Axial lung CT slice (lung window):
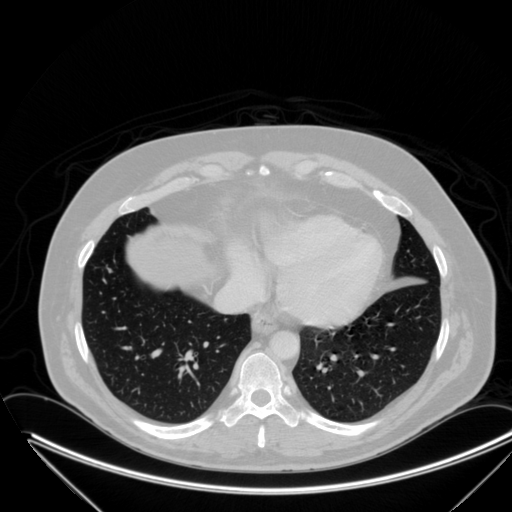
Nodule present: no